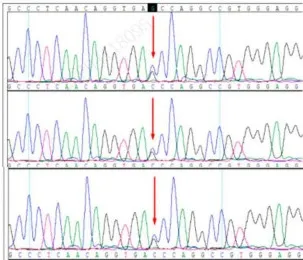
Pedigree diagram and sequencing results of proband F. (A) Pedigree diagram.
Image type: electrography (ekg)